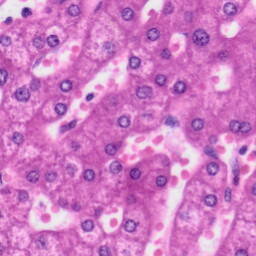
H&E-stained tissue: Liver